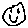
Label: smiley face